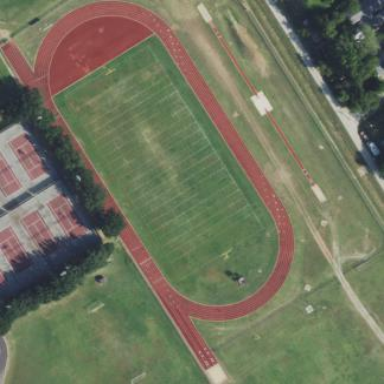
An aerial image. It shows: Track in leisure land.